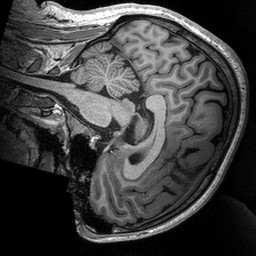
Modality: T1w
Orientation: sagittal
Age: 22
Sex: male
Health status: healthy
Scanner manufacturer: siemens
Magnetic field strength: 3 T
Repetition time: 2.53 s
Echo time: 0.00288 s